Question: Count the number of objects in the diagram.
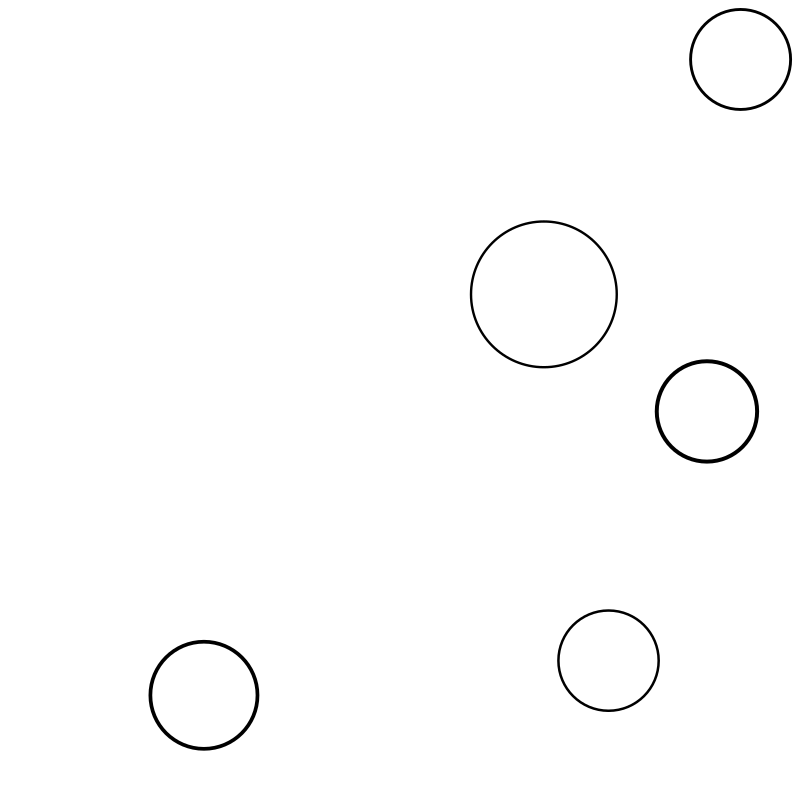
Answer: 5